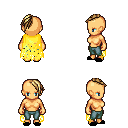
a pixel art fantasy rpg character, female body template, human, tanned skin, yellow tattered cape, teal pants, blonde long mohawk hairstyle, black slippers, four views (front, back, left, right), 2x2 character sprite sheet, small pixel art, hard edges, no anti-aliasing